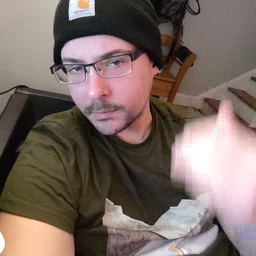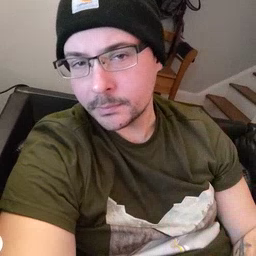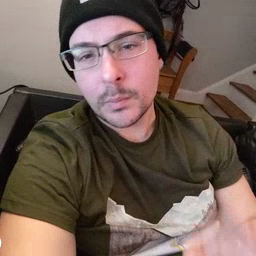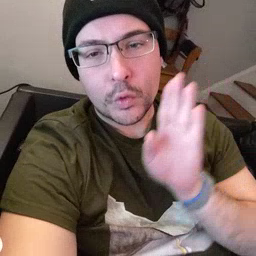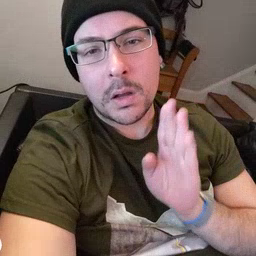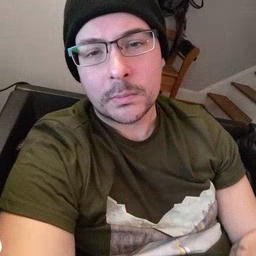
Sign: brown